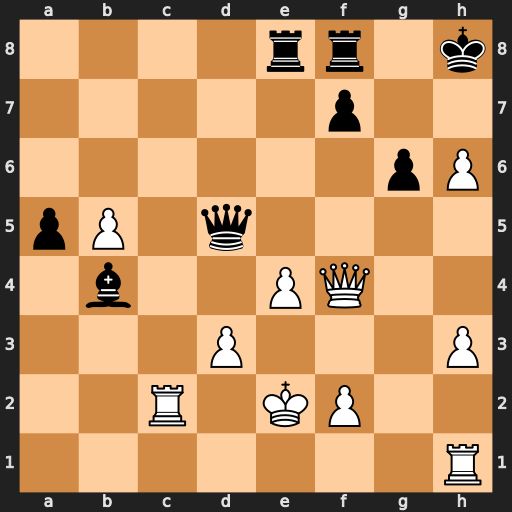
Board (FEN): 4rr1k/5p2/6pP/pP1q4/1b2PQ2/3P3P/2R1KP2/7R
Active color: w
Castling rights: -
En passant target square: -
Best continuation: Qf6+ Kh7 Qg7#